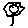
Label: flower